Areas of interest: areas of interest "Park and greenspace"
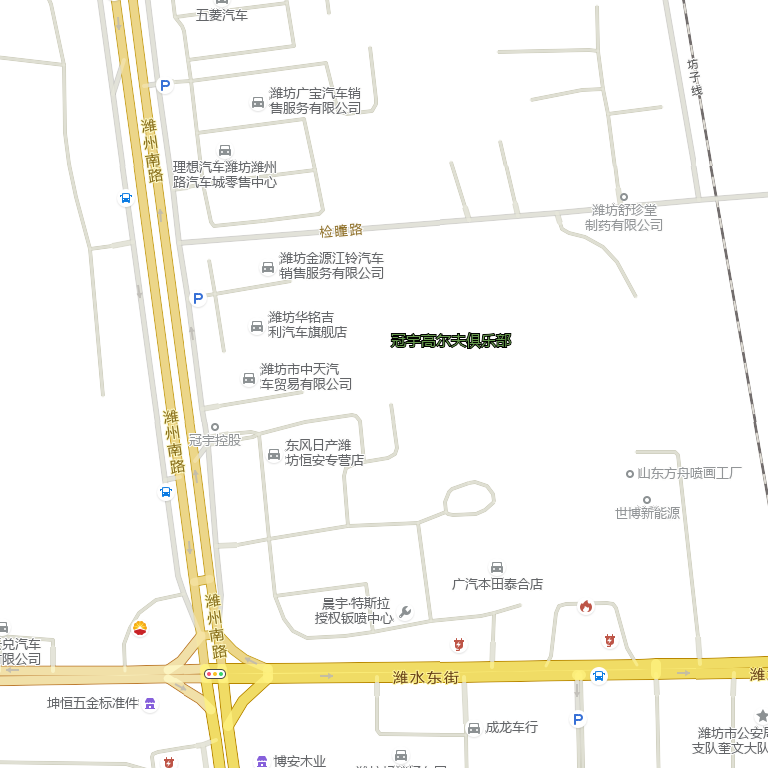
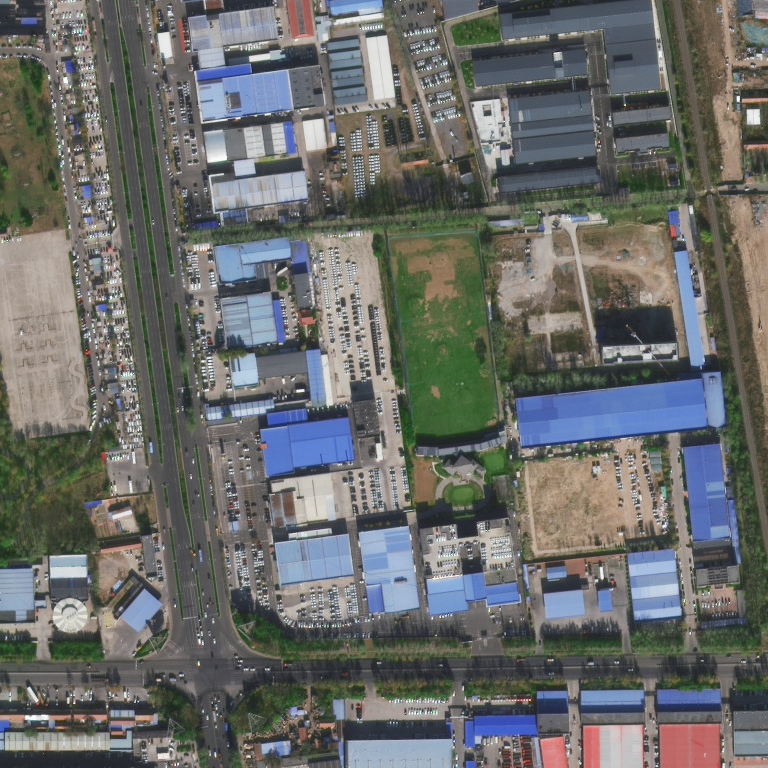